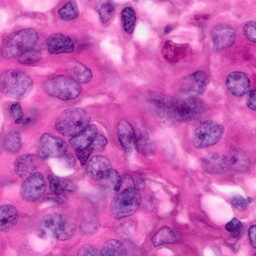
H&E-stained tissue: Pancreatic